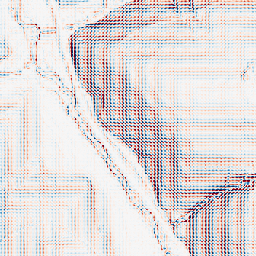
Category: wavelet
Decomposition family: wavelet_biorthogonal
Decomposition parameters: wavelet: bior1.3
level: 2
Upsampling method: sinc_blackman
Upsampling parameters: scale: 4
kernel_size: 4
Upsampling scale: 4